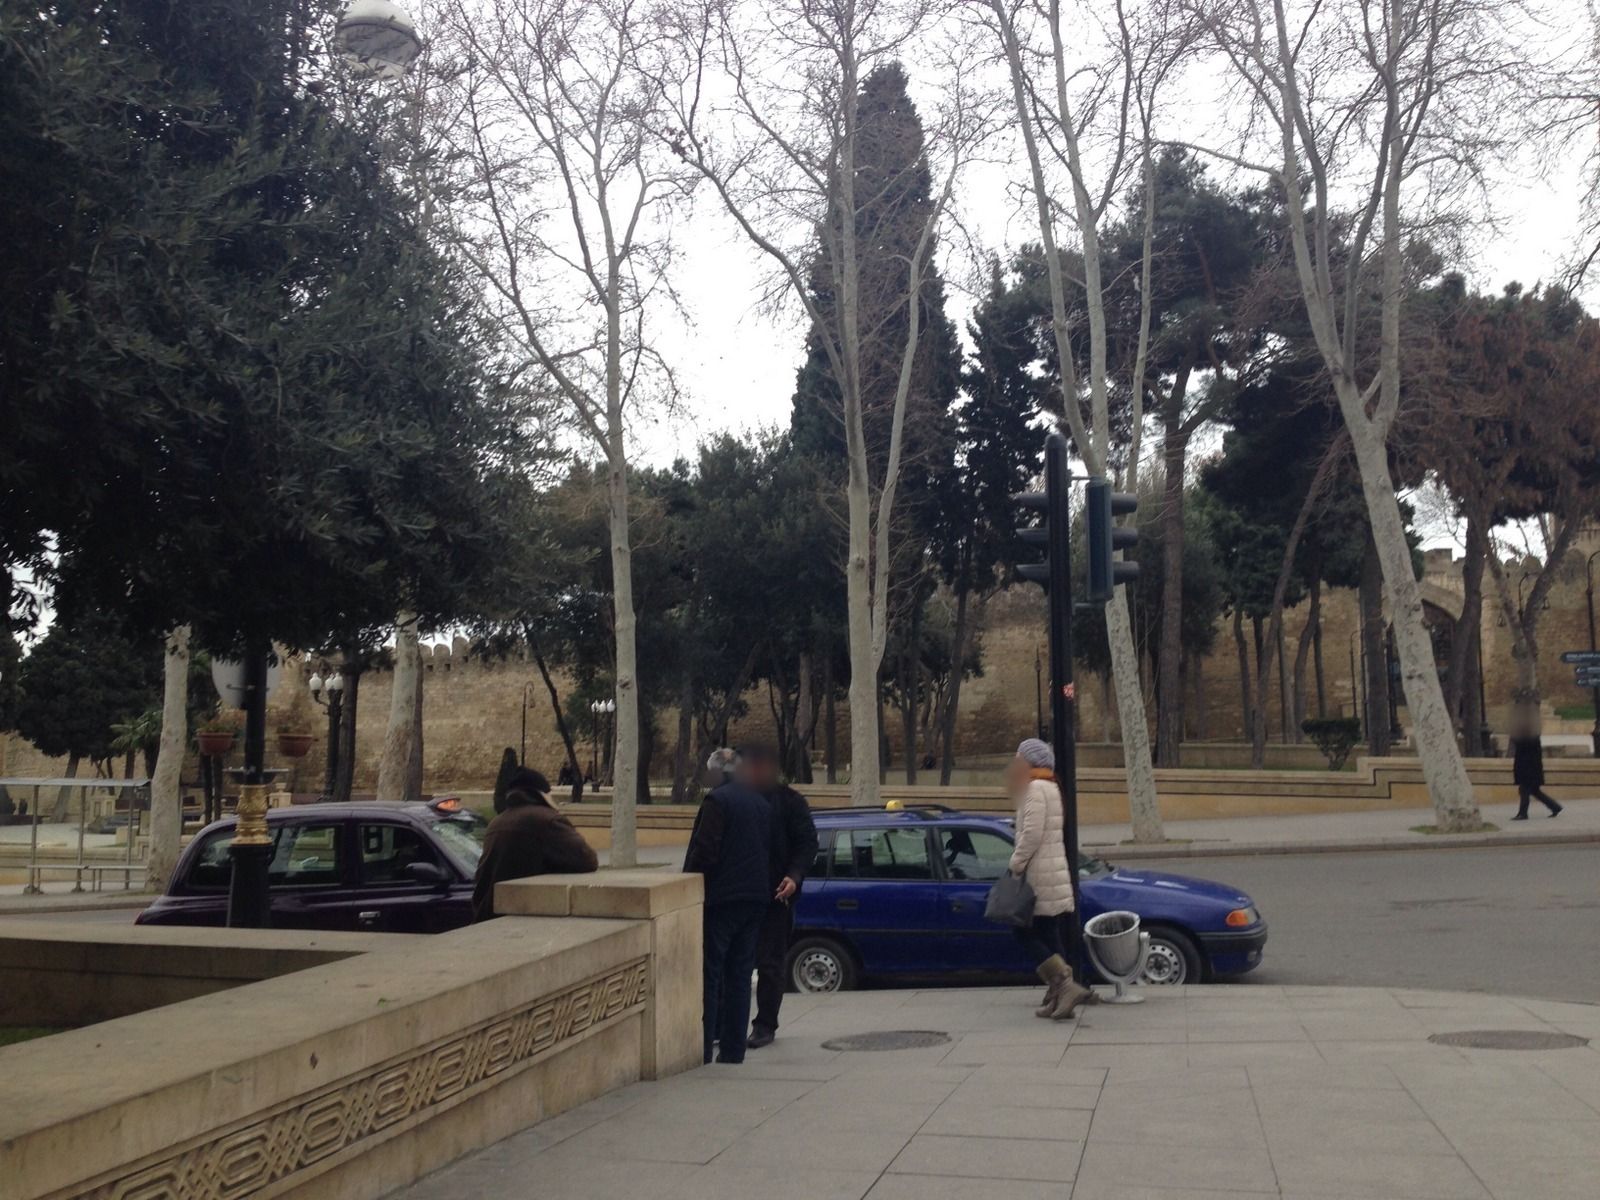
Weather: clear
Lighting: day
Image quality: good
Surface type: walking surface
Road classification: footway
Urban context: urban centre
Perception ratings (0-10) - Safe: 8.31, Lively: 2.87, Beautiful: 6.97, Boring: 3.21, Depressing: 4.07, Wealthy: 7.99